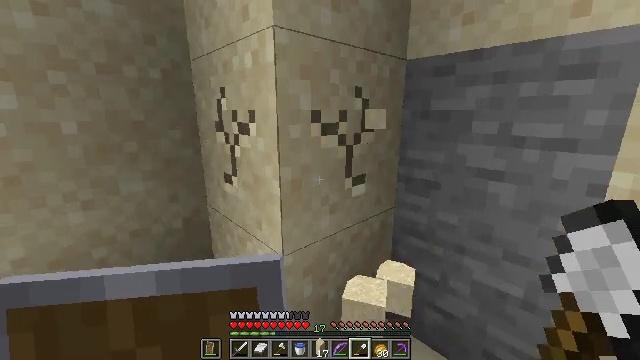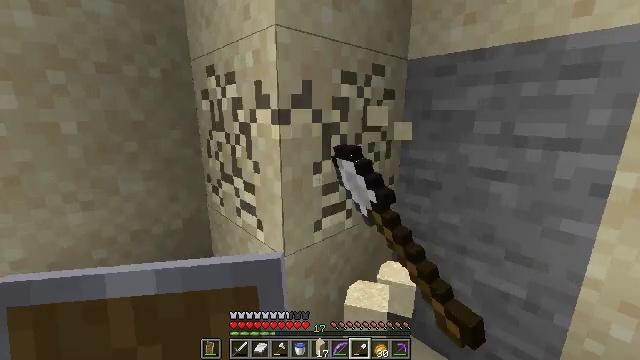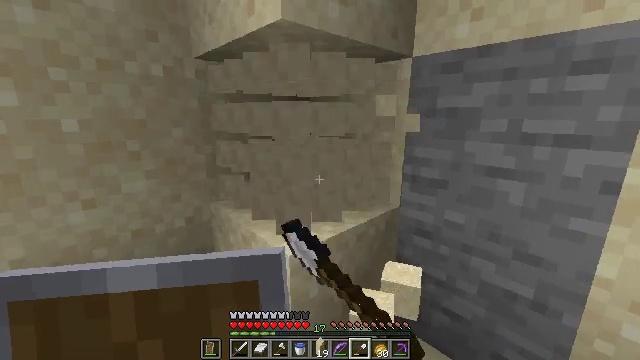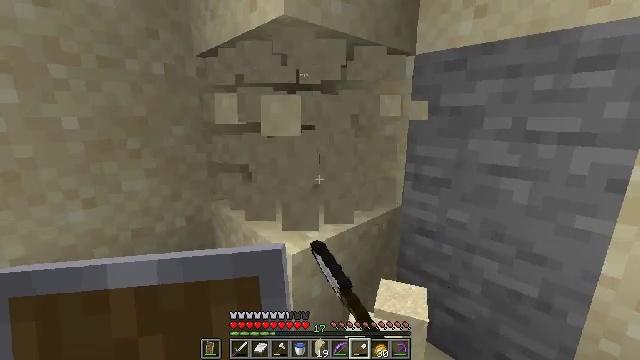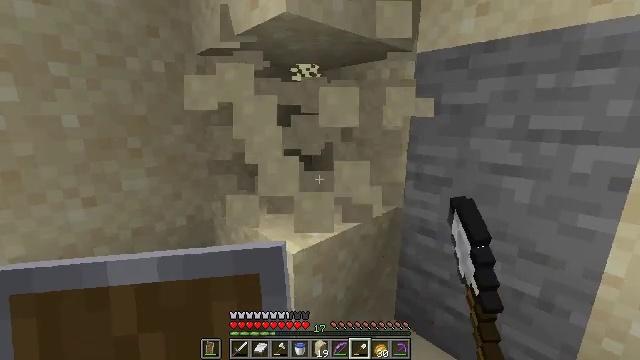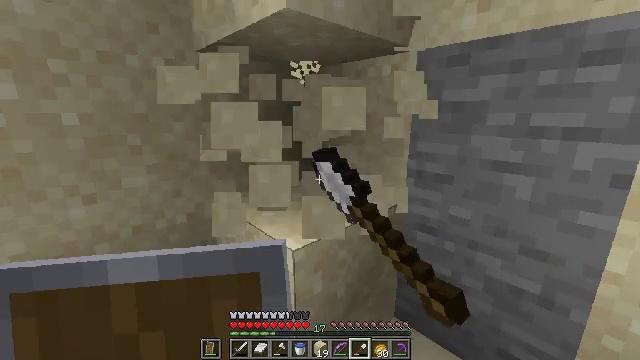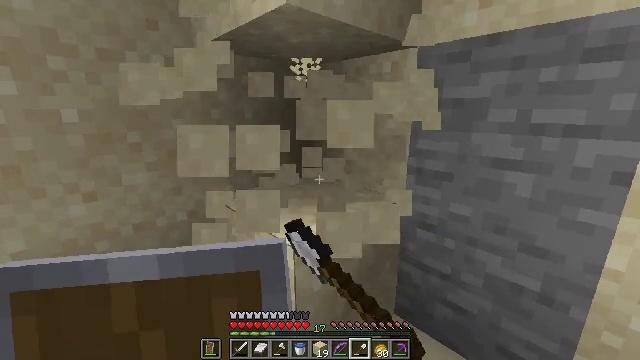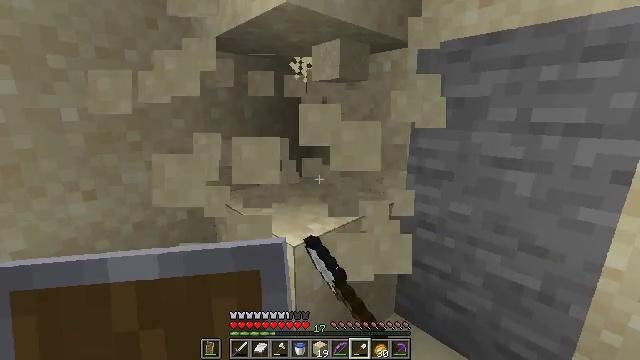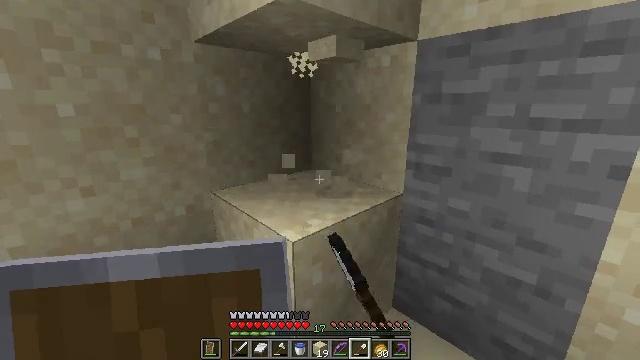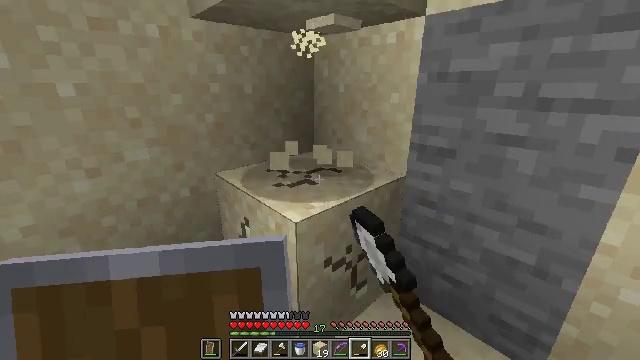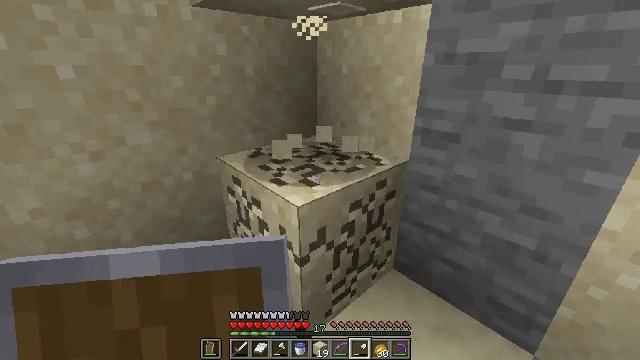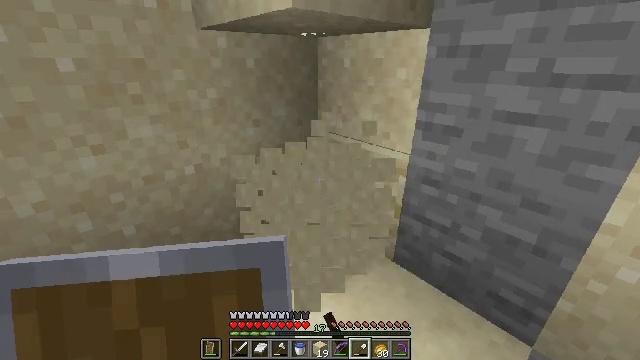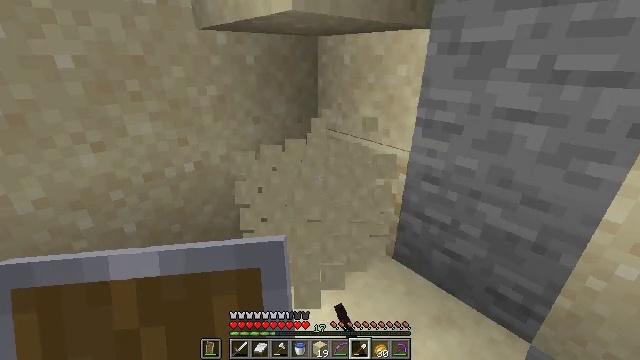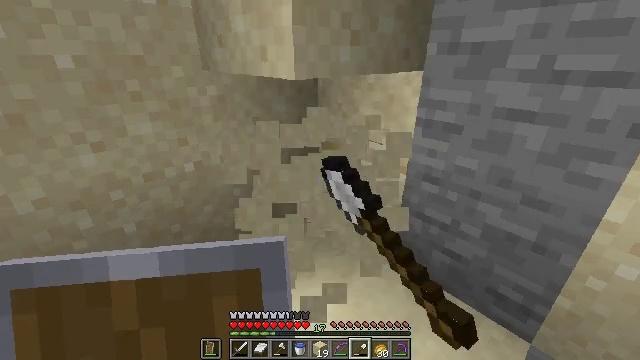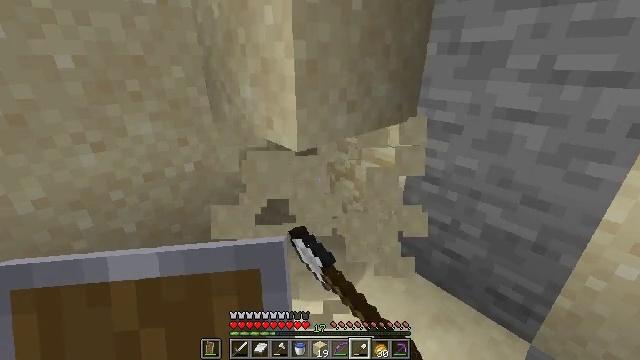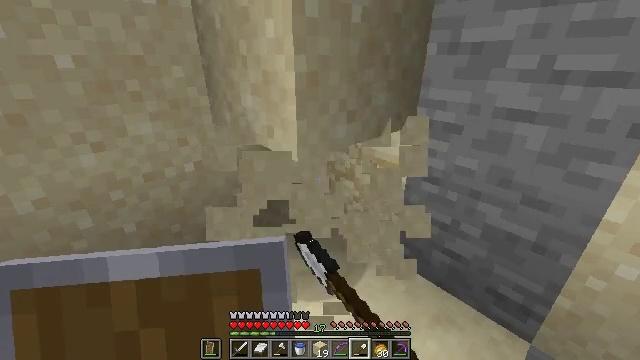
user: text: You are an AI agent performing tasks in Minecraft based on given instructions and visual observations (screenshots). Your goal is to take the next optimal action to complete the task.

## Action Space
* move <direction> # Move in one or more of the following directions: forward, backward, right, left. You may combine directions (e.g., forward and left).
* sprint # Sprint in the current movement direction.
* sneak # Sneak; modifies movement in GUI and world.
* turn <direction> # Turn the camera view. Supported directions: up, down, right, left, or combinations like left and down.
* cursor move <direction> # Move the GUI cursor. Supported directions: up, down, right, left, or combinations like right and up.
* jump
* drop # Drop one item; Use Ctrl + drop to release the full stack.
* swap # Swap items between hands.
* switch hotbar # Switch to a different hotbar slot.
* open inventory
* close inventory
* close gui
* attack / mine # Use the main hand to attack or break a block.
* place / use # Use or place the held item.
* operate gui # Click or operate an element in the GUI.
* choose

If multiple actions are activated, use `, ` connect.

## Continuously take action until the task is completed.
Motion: motion action
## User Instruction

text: Mine sand by the water.
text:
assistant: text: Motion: attack / mine
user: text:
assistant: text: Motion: attack / mine
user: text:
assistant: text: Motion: attack / mine
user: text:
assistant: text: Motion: attack / mine
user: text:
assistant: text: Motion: attack / mine
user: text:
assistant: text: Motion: attack / mine
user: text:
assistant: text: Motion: attack / mine
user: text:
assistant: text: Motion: attack / mine
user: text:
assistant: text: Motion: turn down, attack / mine
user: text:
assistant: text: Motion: turn down, attack / mine
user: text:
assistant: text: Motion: turn down, attack / mine
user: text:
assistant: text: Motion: attack / mine
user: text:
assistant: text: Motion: attack / mine
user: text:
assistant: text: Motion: attack / mine
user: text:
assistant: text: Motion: attack / mine
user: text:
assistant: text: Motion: attack / mine
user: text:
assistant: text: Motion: no_op
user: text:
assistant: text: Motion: no_op
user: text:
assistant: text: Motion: no_op
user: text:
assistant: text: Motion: turn left
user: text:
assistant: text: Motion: turn left
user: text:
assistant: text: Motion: turn left and up
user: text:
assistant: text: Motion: turn up
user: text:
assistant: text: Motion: turn up
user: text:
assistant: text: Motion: no_op
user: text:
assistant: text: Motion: no_op
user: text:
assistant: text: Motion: turn down
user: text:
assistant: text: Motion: turn down, attack / mine
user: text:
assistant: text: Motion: attack / mine
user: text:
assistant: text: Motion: attack / mine